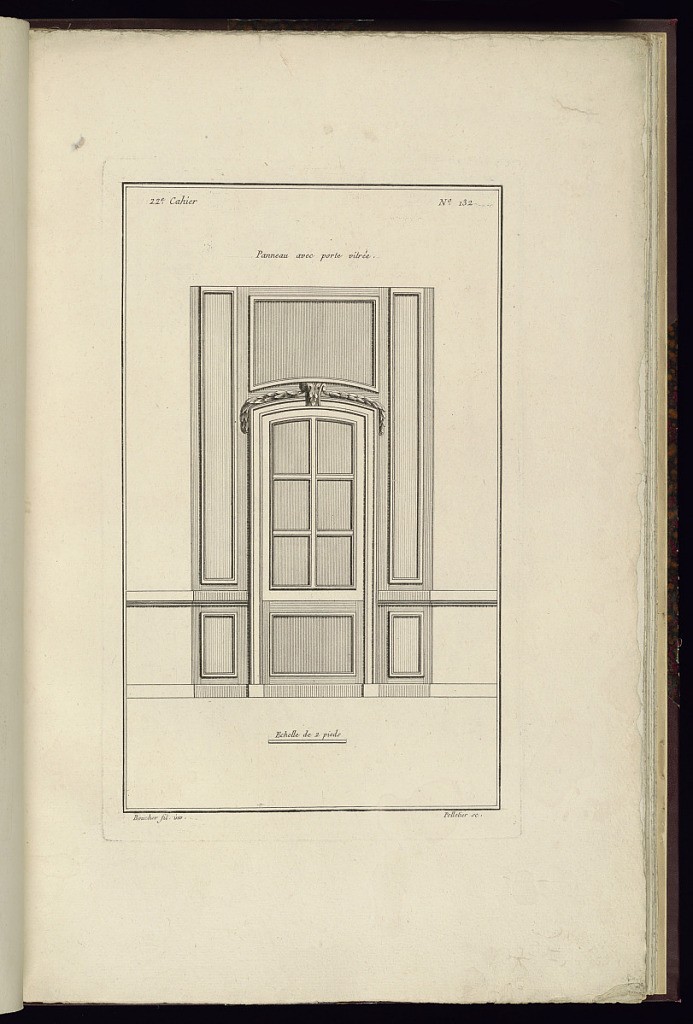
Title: Panneau avec porte vitrée
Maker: Juste-François Boucher, French, 1736 – 1782
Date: ca. 1775
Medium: Engraving on off white laid paper
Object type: Print
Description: Design for wall panels with a door at center. The upper two thirds of the door have six rectangular planes of glass. Above the door frame is a garland. The plate is signed.